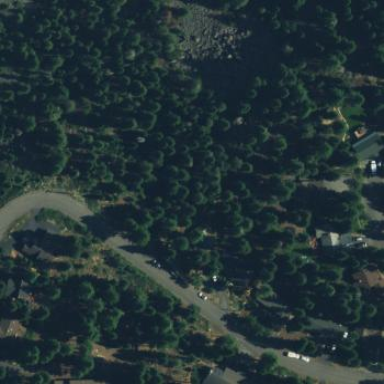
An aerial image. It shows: Evergreen needle-leaved woodland.